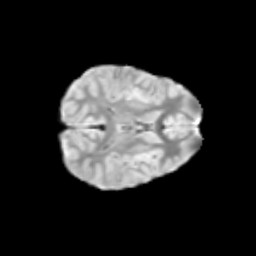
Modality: T2w
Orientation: axial
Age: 11
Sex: female
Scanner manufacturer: siemens
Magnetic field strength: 3 T
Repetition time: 3.8 s
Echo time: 0.07 s